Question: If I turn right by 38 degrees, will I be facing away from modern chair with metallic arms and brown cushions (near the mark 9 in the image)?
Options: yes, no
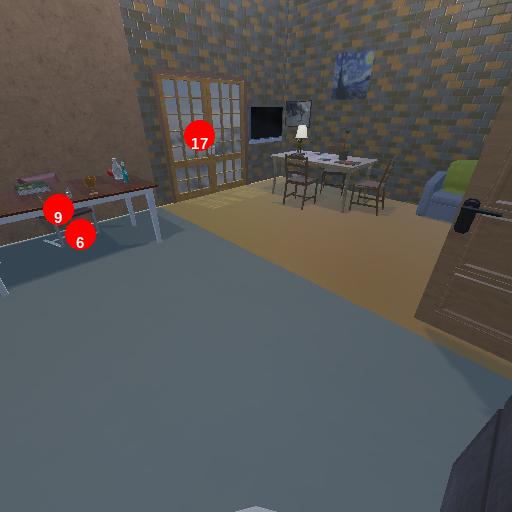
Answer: yes